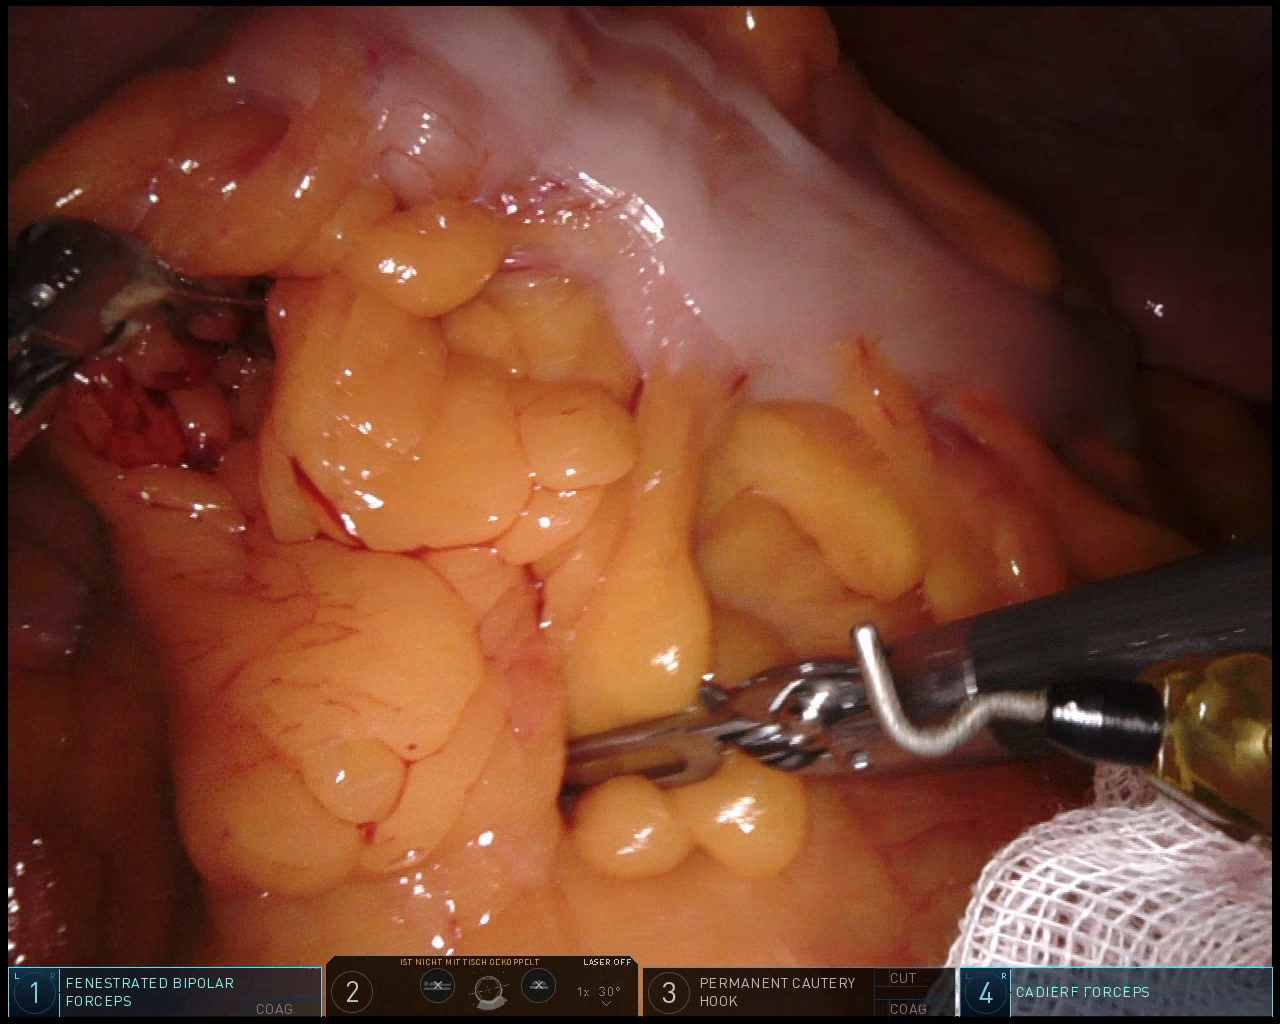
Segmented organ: colon
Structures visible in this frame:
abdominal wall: yes
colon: yes
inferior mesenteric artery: no
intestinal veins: no
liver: no
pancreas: no
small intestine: no
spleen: no
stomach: no
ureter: no
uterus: yes
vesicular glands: no